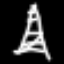
Label: The Eiffel Tower